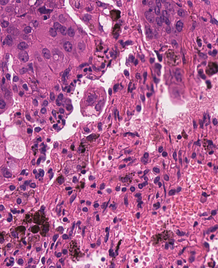
Tumor epithelial tissue: yes
Tumor-associated stroma tissue: yes
Normal tissue: no